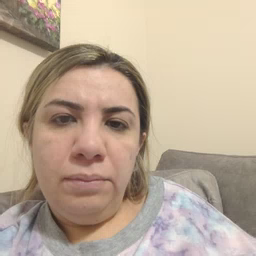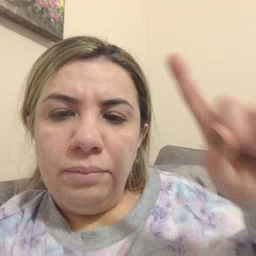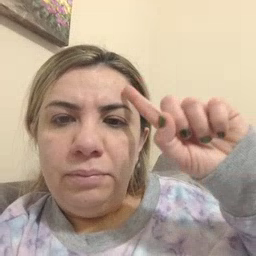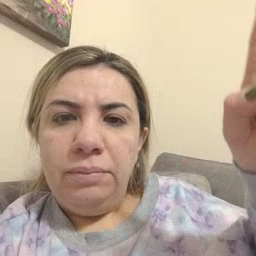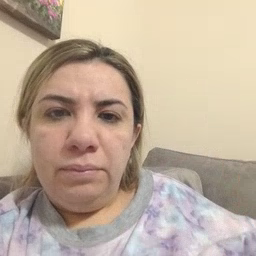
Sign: penny